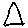
Label: triangle